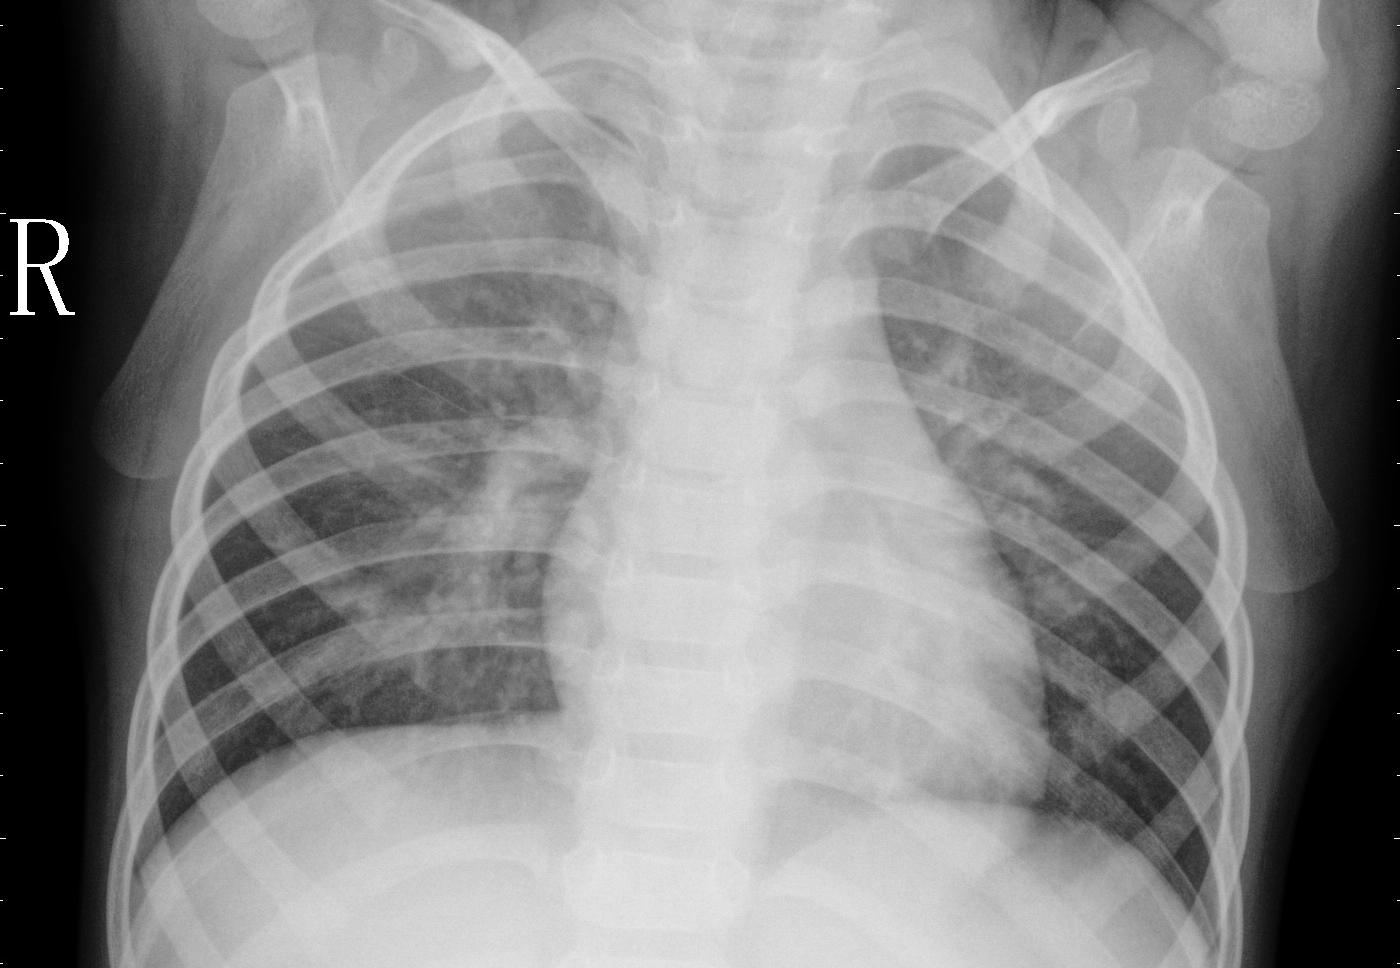
Diagnosis: PNEUMONIA